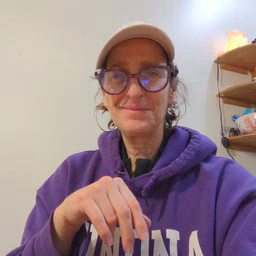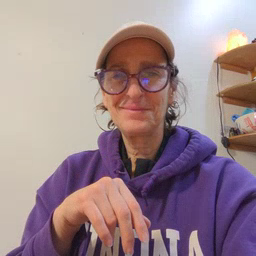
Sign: tongue